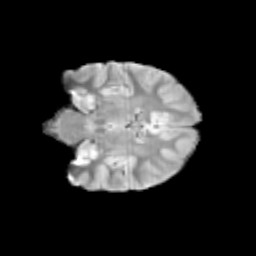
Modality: T2w
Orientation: coronal
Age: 12
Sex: female
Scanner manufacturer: siemens
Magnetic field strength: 3 T
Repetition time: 3.8 s
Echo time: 0.07 s